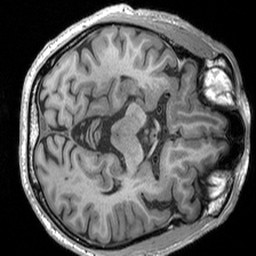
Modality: T1w
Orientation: axial
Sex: male
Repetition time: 1.95 s
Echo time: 0.026 s